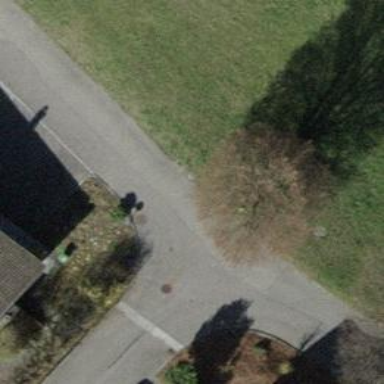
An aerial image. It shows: Asphalt road in residential area with opposite cycleway.